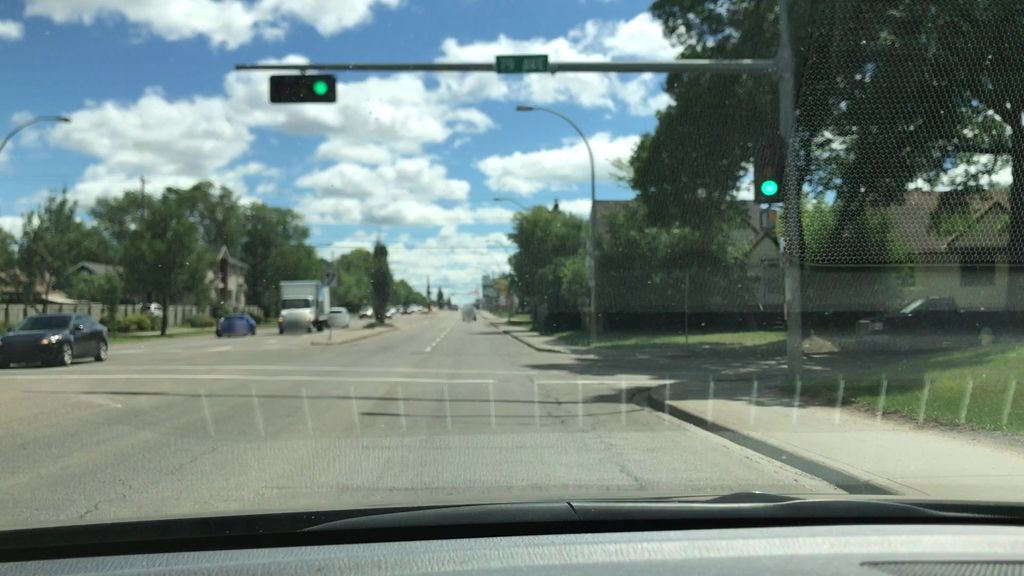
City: edmonton